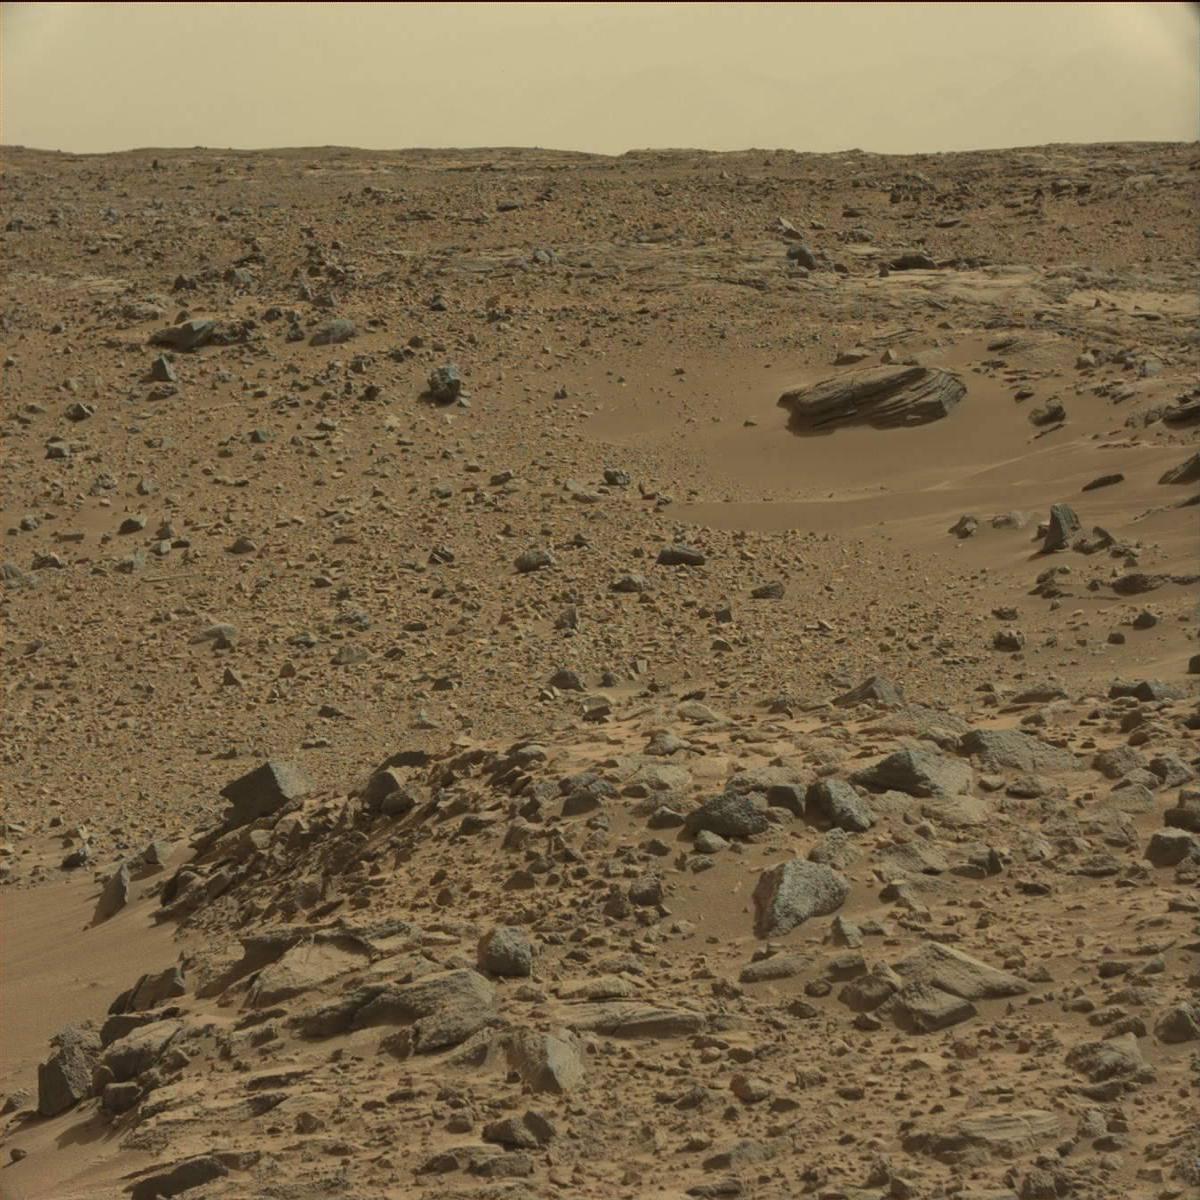
Terrain classes present: Bedrock, Ridge, Rock, Sand / Soil